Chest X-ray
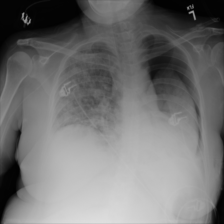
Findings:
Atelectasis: negative
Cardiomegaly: negative
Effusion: negative
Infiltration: positive
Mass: negative
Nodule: negative
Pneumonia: negative
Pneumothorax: positive
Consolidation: positive
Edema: negative
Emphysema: negative
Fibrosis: negative
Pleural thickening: negative
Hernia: negative